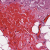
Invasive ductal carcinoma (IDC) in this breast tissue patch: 0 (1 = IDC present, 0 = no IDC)